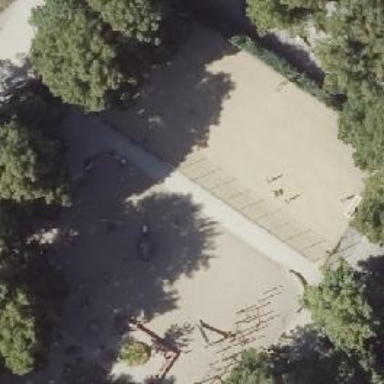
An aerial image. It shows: Playground with various play structures.